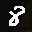
Label: 8